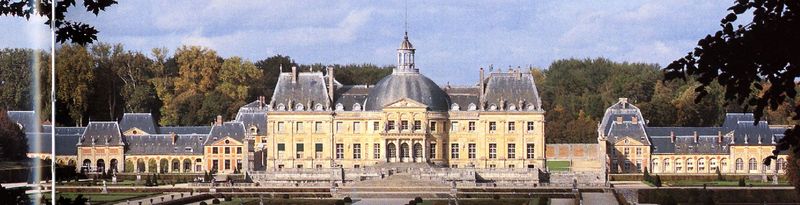
Titel: Vaux-le-Vicomte
Künstler: Louis Le Vau
Standort: Melun (EU - F)
Schlagwörter: park, schloss, kloster, palast